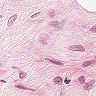
Metastatic tissue present: no